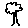
Label: tree